Question: When I try to delete a java project I receive attached error.
Should I disconnect the project first before deleting it. I want to delete the project from my workspace and recreate it again from the clearcase repository.

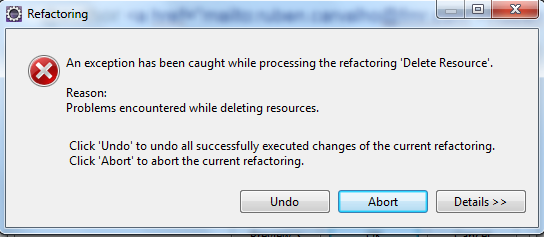
Answer: This is usually due to a 'view_server.exe' process still locking a file.
You should disconnect first, but also make sure the view has been stopped.
It is best to stop the view from the command-line:
'''
cleartool endview -server yourView
'''
Then, you should be able to delete the project from Eclipse without problem (unless you have other processes, not related to ClearCase, keeping an handle on one of your project files).